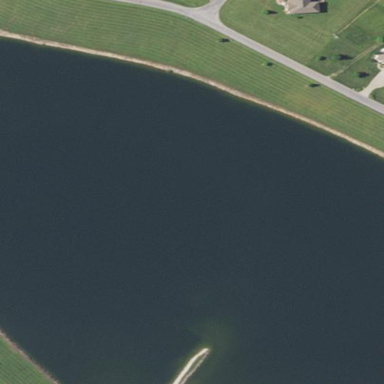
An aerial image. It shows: Serene lake.